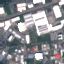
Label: Industrial